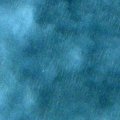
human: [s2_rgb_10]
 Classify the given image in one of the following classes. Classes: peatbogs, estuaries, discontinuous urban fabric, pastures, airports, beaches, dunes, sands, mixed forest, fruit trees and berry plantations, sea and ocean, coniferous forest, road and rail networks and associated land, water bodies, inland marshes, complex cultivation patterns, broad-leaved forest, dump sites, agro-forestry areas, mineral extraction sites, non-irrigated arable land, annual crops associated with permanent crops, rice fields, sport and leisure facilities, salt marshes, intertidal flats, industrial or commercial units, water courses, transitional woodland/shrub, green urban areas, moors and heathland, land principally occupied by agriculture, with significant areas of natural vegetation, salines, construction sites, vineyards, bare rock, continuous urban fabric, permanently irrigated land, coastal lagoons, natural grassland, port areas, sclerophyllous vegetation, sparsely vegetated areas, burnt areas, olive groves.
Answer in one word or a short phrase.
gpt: sea and ocean